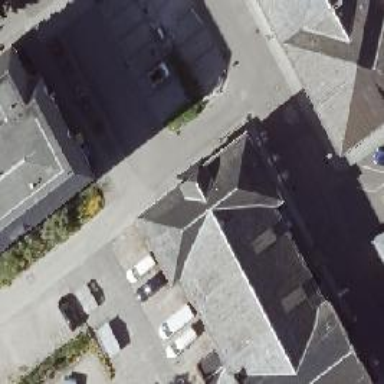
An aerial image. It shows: Building with ridge on the roof.